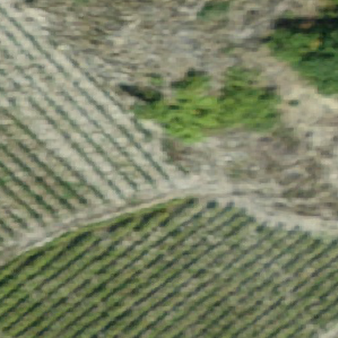
Label: other